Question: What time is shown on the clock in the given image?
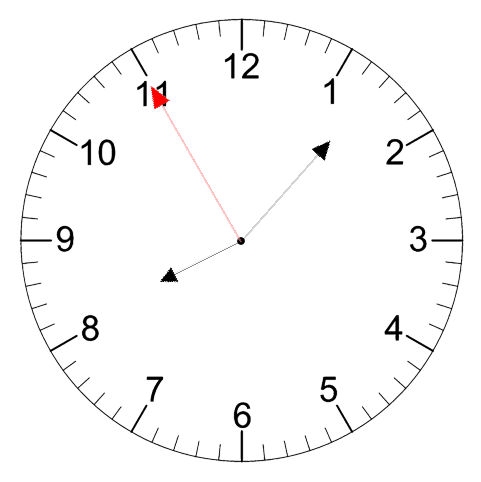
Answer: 08:06:55